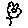
Label: flower